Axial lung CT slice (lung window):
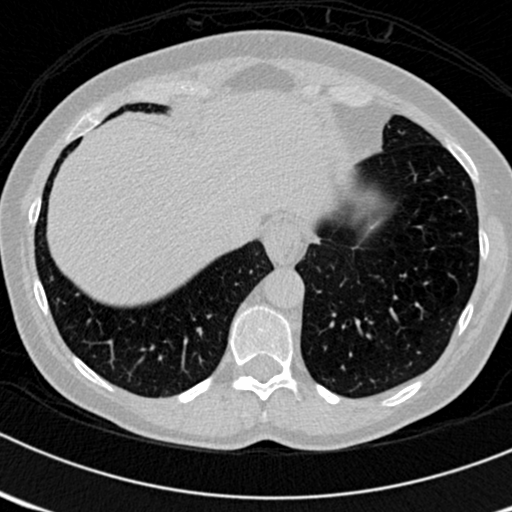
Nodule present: no